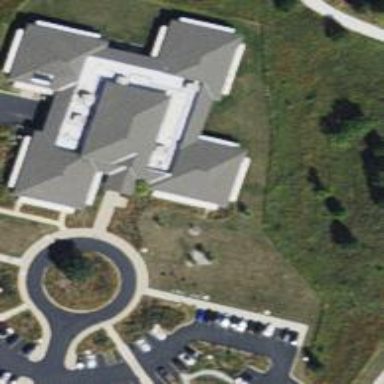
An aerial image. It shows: Commercial building.